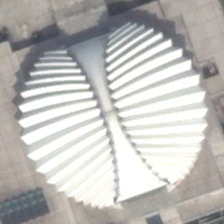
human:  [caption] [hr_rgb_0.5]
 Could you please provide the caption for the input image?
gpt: a white center building is just like a shell .

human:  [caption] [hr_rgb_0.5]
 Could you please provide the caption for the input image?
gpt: a white center building is just like a shell .

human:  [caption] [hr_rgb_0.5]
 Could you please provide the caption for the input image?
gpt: a white center building is just like a shell .

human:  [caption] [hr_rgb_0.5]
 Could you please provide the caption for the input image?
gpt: a white center building is just like a shell .

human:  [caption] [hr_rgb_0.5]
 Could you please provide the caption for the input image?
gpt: a white center building is just like a shell .